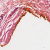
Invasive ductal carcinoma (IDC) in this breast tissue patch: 0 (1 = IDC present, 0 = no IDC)